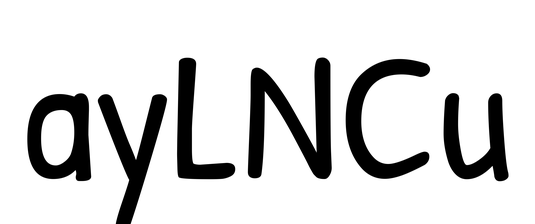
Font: PatrickHand-Regular